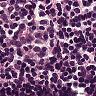
Metastatic tissue present: no